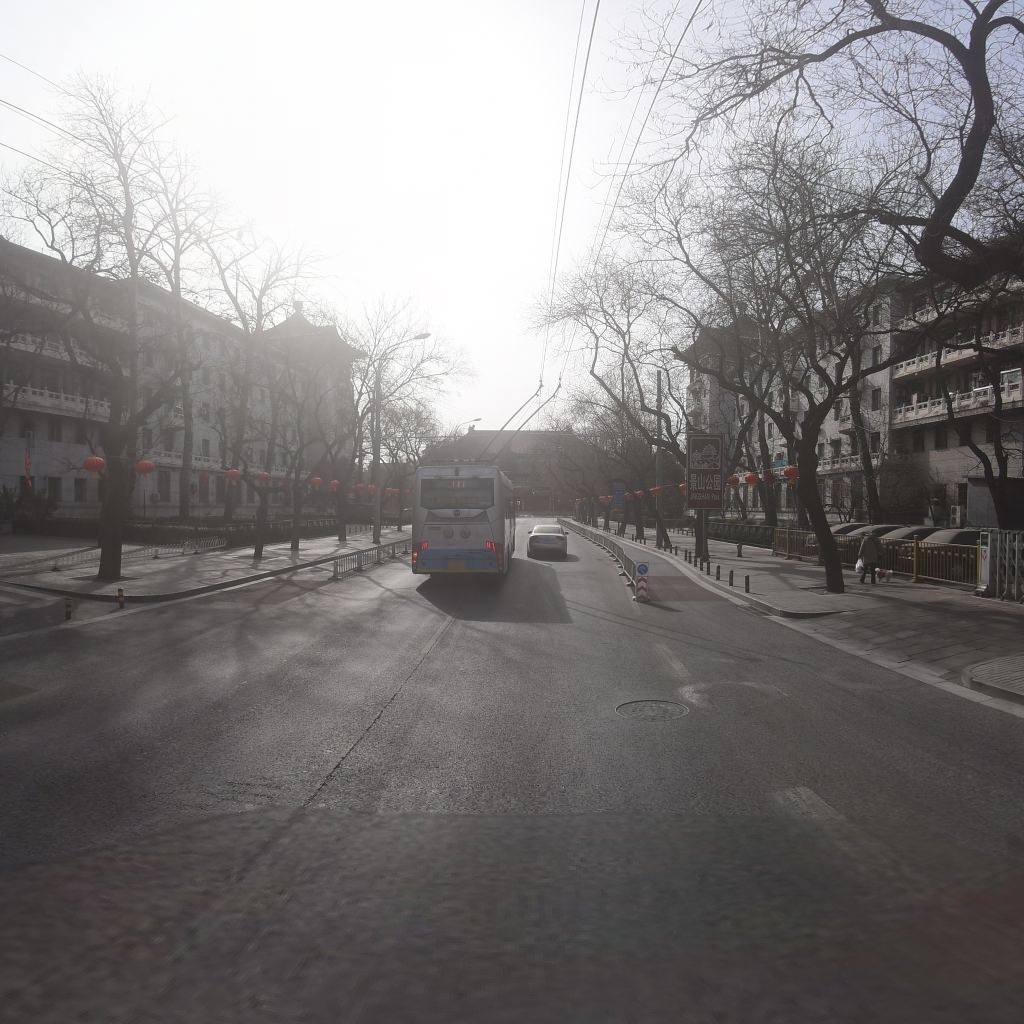
Region: Xicheng
Road damage annotations: longitudinal crack, manhole cover, alligator crack